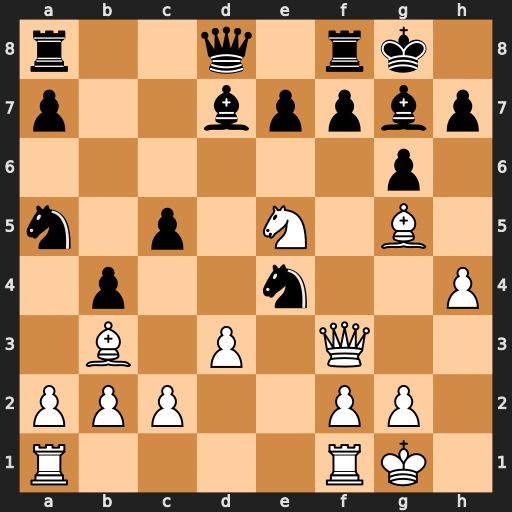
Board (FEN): r2q1rk1/p2bppbp/6p1/n1p1N1B1/1p2n2P/1B1P1Q2/PPP2PP1/R4RK1
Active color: w
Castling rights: -
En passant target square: -
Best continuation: Bxf7+ Rxf7 Qxf7+